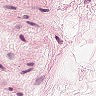
Metastatic tissue present: no